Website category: sports
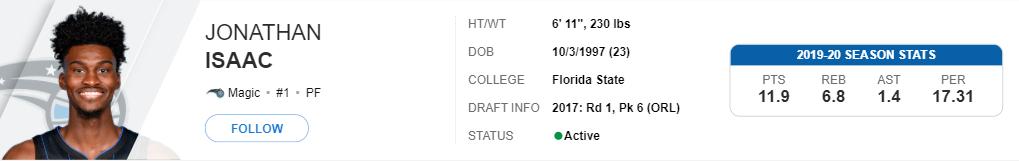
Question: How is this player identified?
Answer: Jonathan Isaac

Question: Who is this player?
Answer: Jonathan Isaac

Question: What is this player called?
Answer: Jonathan Isaac

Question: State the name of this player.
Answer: Jonathan Isaac

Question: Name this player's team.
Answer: Magic

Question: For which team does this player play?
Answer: Magic

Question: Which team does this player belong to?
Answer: Magic

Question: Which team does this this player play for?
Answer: Magic

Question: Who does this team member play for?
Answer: Magic

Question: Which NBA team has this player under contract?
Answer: Magic

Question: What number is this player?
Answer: #1

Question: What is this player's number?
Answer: #1

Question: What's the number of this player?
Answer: #1

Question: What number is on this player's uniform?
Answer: #1

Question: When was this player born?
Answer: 10/3/1997

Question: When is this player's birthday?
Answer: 10/3/1997

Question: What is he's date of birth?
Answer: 10/3/1997

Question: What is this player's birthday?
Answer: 10/3/1997

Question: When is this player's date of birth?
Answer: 10/3/1997

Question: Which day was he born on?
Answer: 10/3/1997

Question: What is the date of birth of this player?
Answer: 10/3/1997

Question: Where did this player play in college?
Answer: Florida State

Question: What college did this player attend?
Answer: Florida State

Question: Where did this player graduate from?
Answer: Florida State

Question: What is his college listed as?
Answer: Florida State

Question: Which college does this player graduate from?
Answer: Florida State

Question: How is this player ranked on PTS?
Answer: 11.9

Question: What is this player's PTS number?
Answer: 11.9

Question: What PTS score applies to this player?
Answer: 11.9

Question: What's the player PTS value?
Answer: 11.9

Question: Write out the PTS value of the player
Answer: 11.9

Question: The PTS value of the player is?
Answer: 11.9

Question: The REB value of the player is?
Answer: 6.8

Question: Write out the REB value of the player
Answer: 6.8

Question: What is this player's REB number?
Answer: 6.8

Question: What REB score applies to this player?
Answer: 6.8

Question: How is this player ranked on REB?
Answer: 6.8

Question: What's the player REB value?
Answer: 6.8

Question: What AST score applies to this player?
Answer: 1.4

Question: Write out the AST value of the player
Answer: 1.4

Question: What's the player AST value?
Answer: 1.4

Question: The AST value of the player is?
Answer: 1.4

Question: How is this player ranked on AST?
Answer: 1.4

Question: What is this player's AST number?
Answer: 1.4

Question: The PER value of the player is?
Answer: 17.31

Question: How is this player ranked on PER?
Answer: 17.31

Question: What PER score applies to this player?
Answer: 17.31

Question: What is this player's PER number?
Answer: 17.31

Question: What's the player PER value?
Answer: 17.31

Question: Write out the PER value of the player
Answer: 17.31

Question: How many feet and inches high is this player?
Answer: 6' 11"

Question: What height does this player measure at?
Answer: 6' 11"

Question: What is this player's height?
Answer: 6' 11"

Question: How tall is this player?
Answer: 6' 11"

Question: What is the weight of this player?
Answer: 230 lbs

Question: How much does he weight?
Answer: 230 lbs

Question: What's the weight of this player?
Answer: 230 lbs

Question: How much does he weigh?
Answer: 230 lbs

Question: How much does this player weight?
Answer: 230 lbs